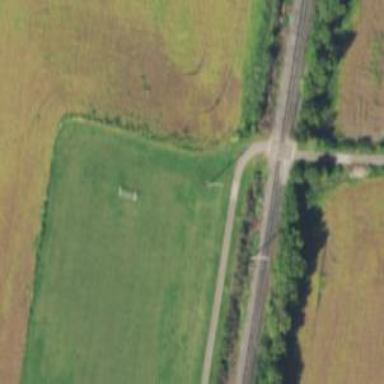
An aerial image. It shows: Cycleway.